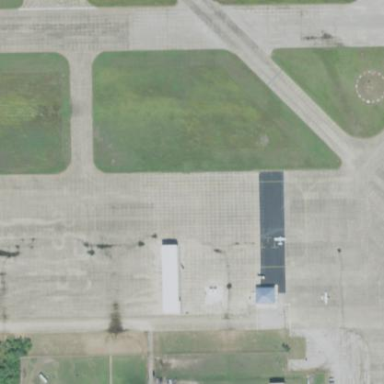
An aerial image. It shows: Apron at the airport.